Question: I have two projects in my solution - 'Api' and 'Models'. Models have 'MainDataContext' that works just fine. I referenced my 'Models' project in my 'Api' project so I can access my models.
Problem is it is saying I need to reference Entity Framework in my 'Api' as well with all the connection strings etc.. I don't understand why I need to reference it in my 'Api' if it is using 'Models' project that already has everything set up.
It seems I need to duplicate connection strings, configurations, references, etc.. What is the point of creating separate project for data access (models) then?
# Image with project structure

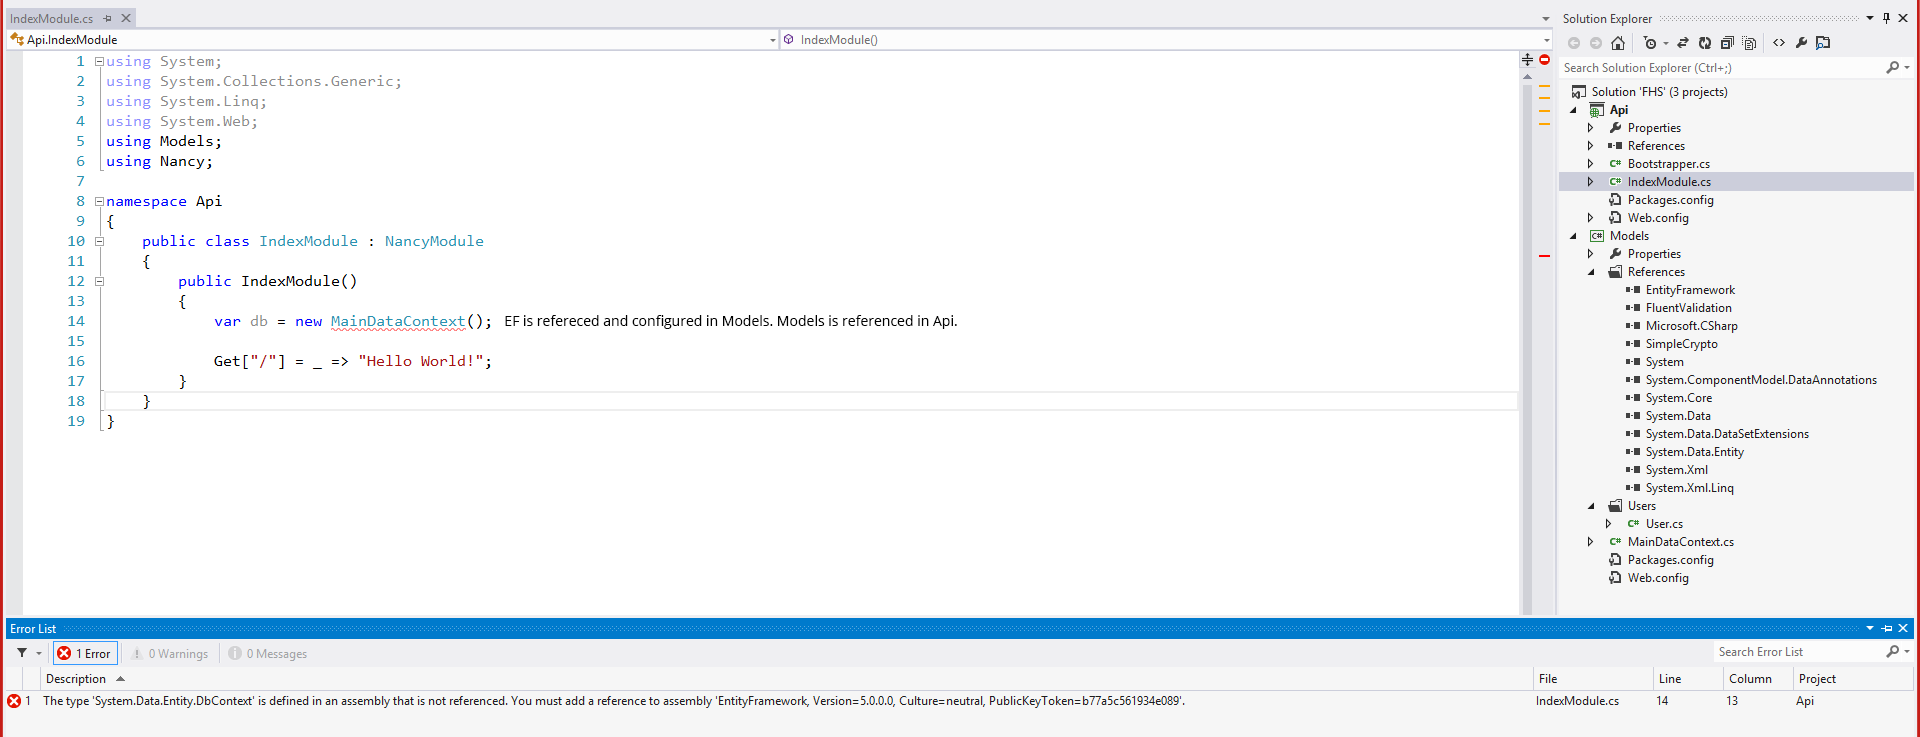
Answer: I see 2 options here:
1 - Instead of exposing the Entity Framework context in your Model project, create an intermediate layer of abstraction that allows you to query the context indirectly. There are plenty of examples in the web about this.
2 - Separate the Context from the Entities themselves and have the Entities in a common layer throughtout the solution, while the Context lives specifically in the Data Access layer